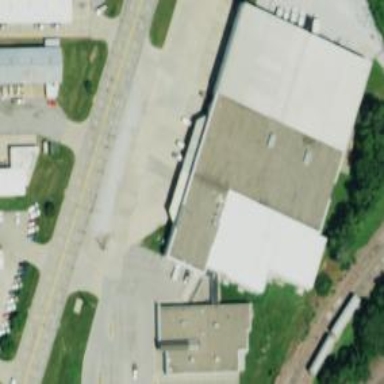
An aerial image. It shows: Industrial building.